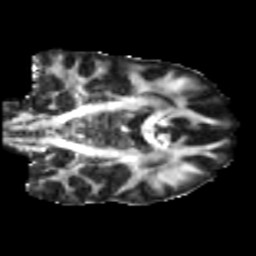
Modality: FA
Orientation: coronal
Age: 46
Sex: male
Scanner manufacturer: siemens
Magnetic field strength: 3 T
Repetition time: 5 s
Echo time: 0.092 s